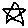
Label: star